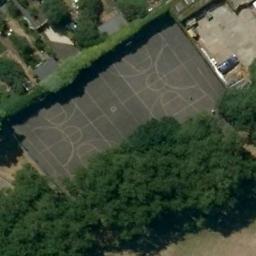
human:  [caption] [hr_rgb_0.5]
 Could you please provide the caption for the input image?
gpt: There are two basketball courts surrounded by many trees .

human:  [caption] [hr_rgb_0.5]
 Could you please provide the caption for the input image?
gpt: The basketball court is surrounded by trees .

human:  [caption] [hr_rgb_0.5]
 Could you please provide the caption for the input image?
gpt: The basketball courts are surrounded by the trees .

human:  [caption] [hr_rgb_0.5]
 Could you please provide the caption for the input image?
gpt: Two basketball courts surrounded by some trees .

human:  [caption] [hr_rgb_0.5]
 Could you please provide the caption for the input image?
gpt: Many trees are near two basketball courts .